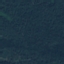
Label: Forest